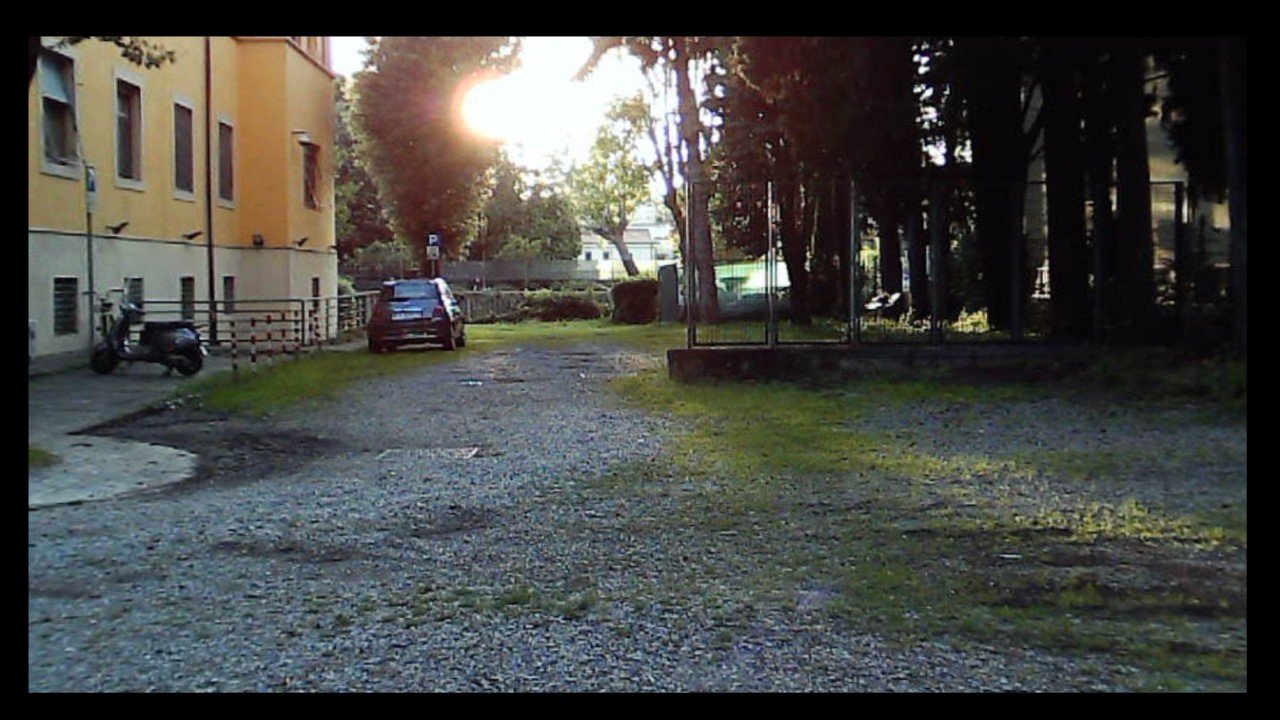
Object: DarwinFPV cineape20